九年级 · 组合几何学
如图, 在 $\triangle A B C$ 中, $D$ 是线段 $A B$ 上的点, 且 $A D: B D=1: 2, F$ 是线段 $B C$ 上的点, $D E\|B C, F E\| B A$. 小亮同学随机在 $\triangle A B C$ 内部区域投针, 则针扎到 $\triangle D E F$ （阴影）区域内的概率是（）

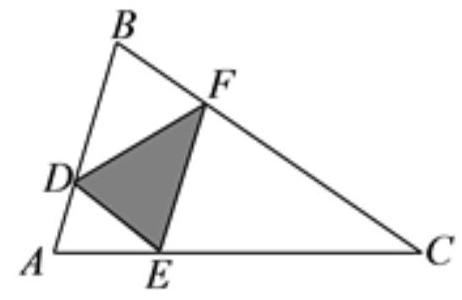
A. $\frac{1}{3}$
B. $\frac{2}{9}$
C. $\frac{5}{18}$
D. $\frac{4}{9}$

答案: B
解析: 解: $\because D E / / B C, \frac{A D}{B D}=\frac{1}{2}, \therefore \triangle A D E \sim \triangle A B C ， \frac{A D}{A B}=\frac{A E}{A C}=\frac{D E}{B C}=\frac{1}{3}$.

又 $\because F E \| B A, \therefore \triangle C F E \sim \triangle C B A, \therefore \frac{C E}{C A}=\frac{C F}{C B}=\frac{2}{3}, \frac{C F}{B F}=\frac{2}{1}$.

设 $\triangle A D E$ 的面积 $S_{\triangle A D E}=S$, 则 $S_{\triangle A B C}=9 S, \therefore$ 梯形 $D E C B$ 面积 $S_{\text {梯 } E E C B}=8 S$.
$\because D E / / B C, \therefore \frac{S_{\text {平行四边形DBE }}}{S_{\triangle E F C}}=\frac{B F}{\frac{1}{2} F C}=\frac{1}{1}, \therefore S_{\text {行行过边 } E E D B F}=S_{\triangle E F C}=4 S$.

在平行四边形 $B D E F$ 中, $S_{\triangle B D F}=S_{\triangle D E F}=\frac{1}{2} S_{\text {平行四边形BDEF }}=2, \therefore \frac{S_{\triangle D E F}}{S_{\triangle A B C}}=\frac{2}{9}$. 故选 B .

点睛: 此题主要考查了几何概率问题, 用到的知识点为: 概率=相应的面积与总面积之比.